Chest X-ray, AP view. Patient: 49 years old, sex M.
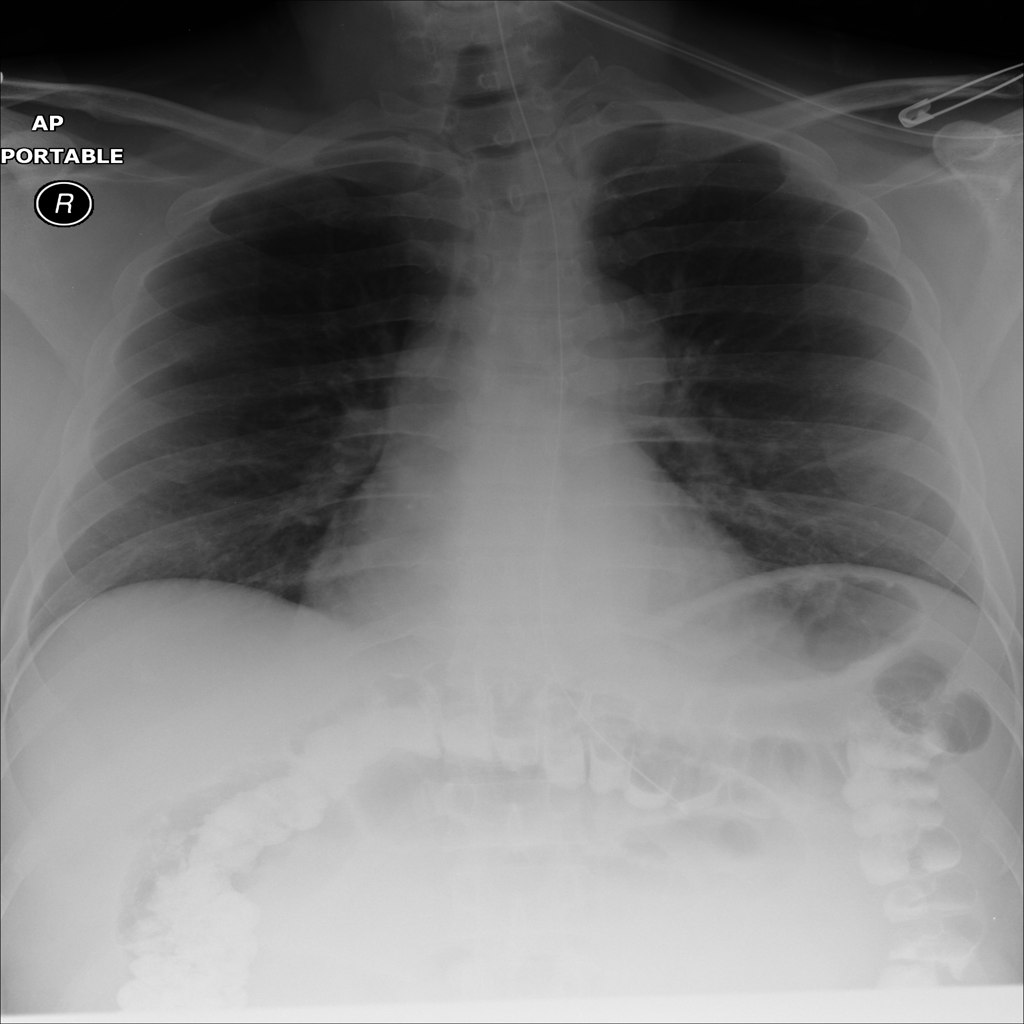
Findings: No Finding